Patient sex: F
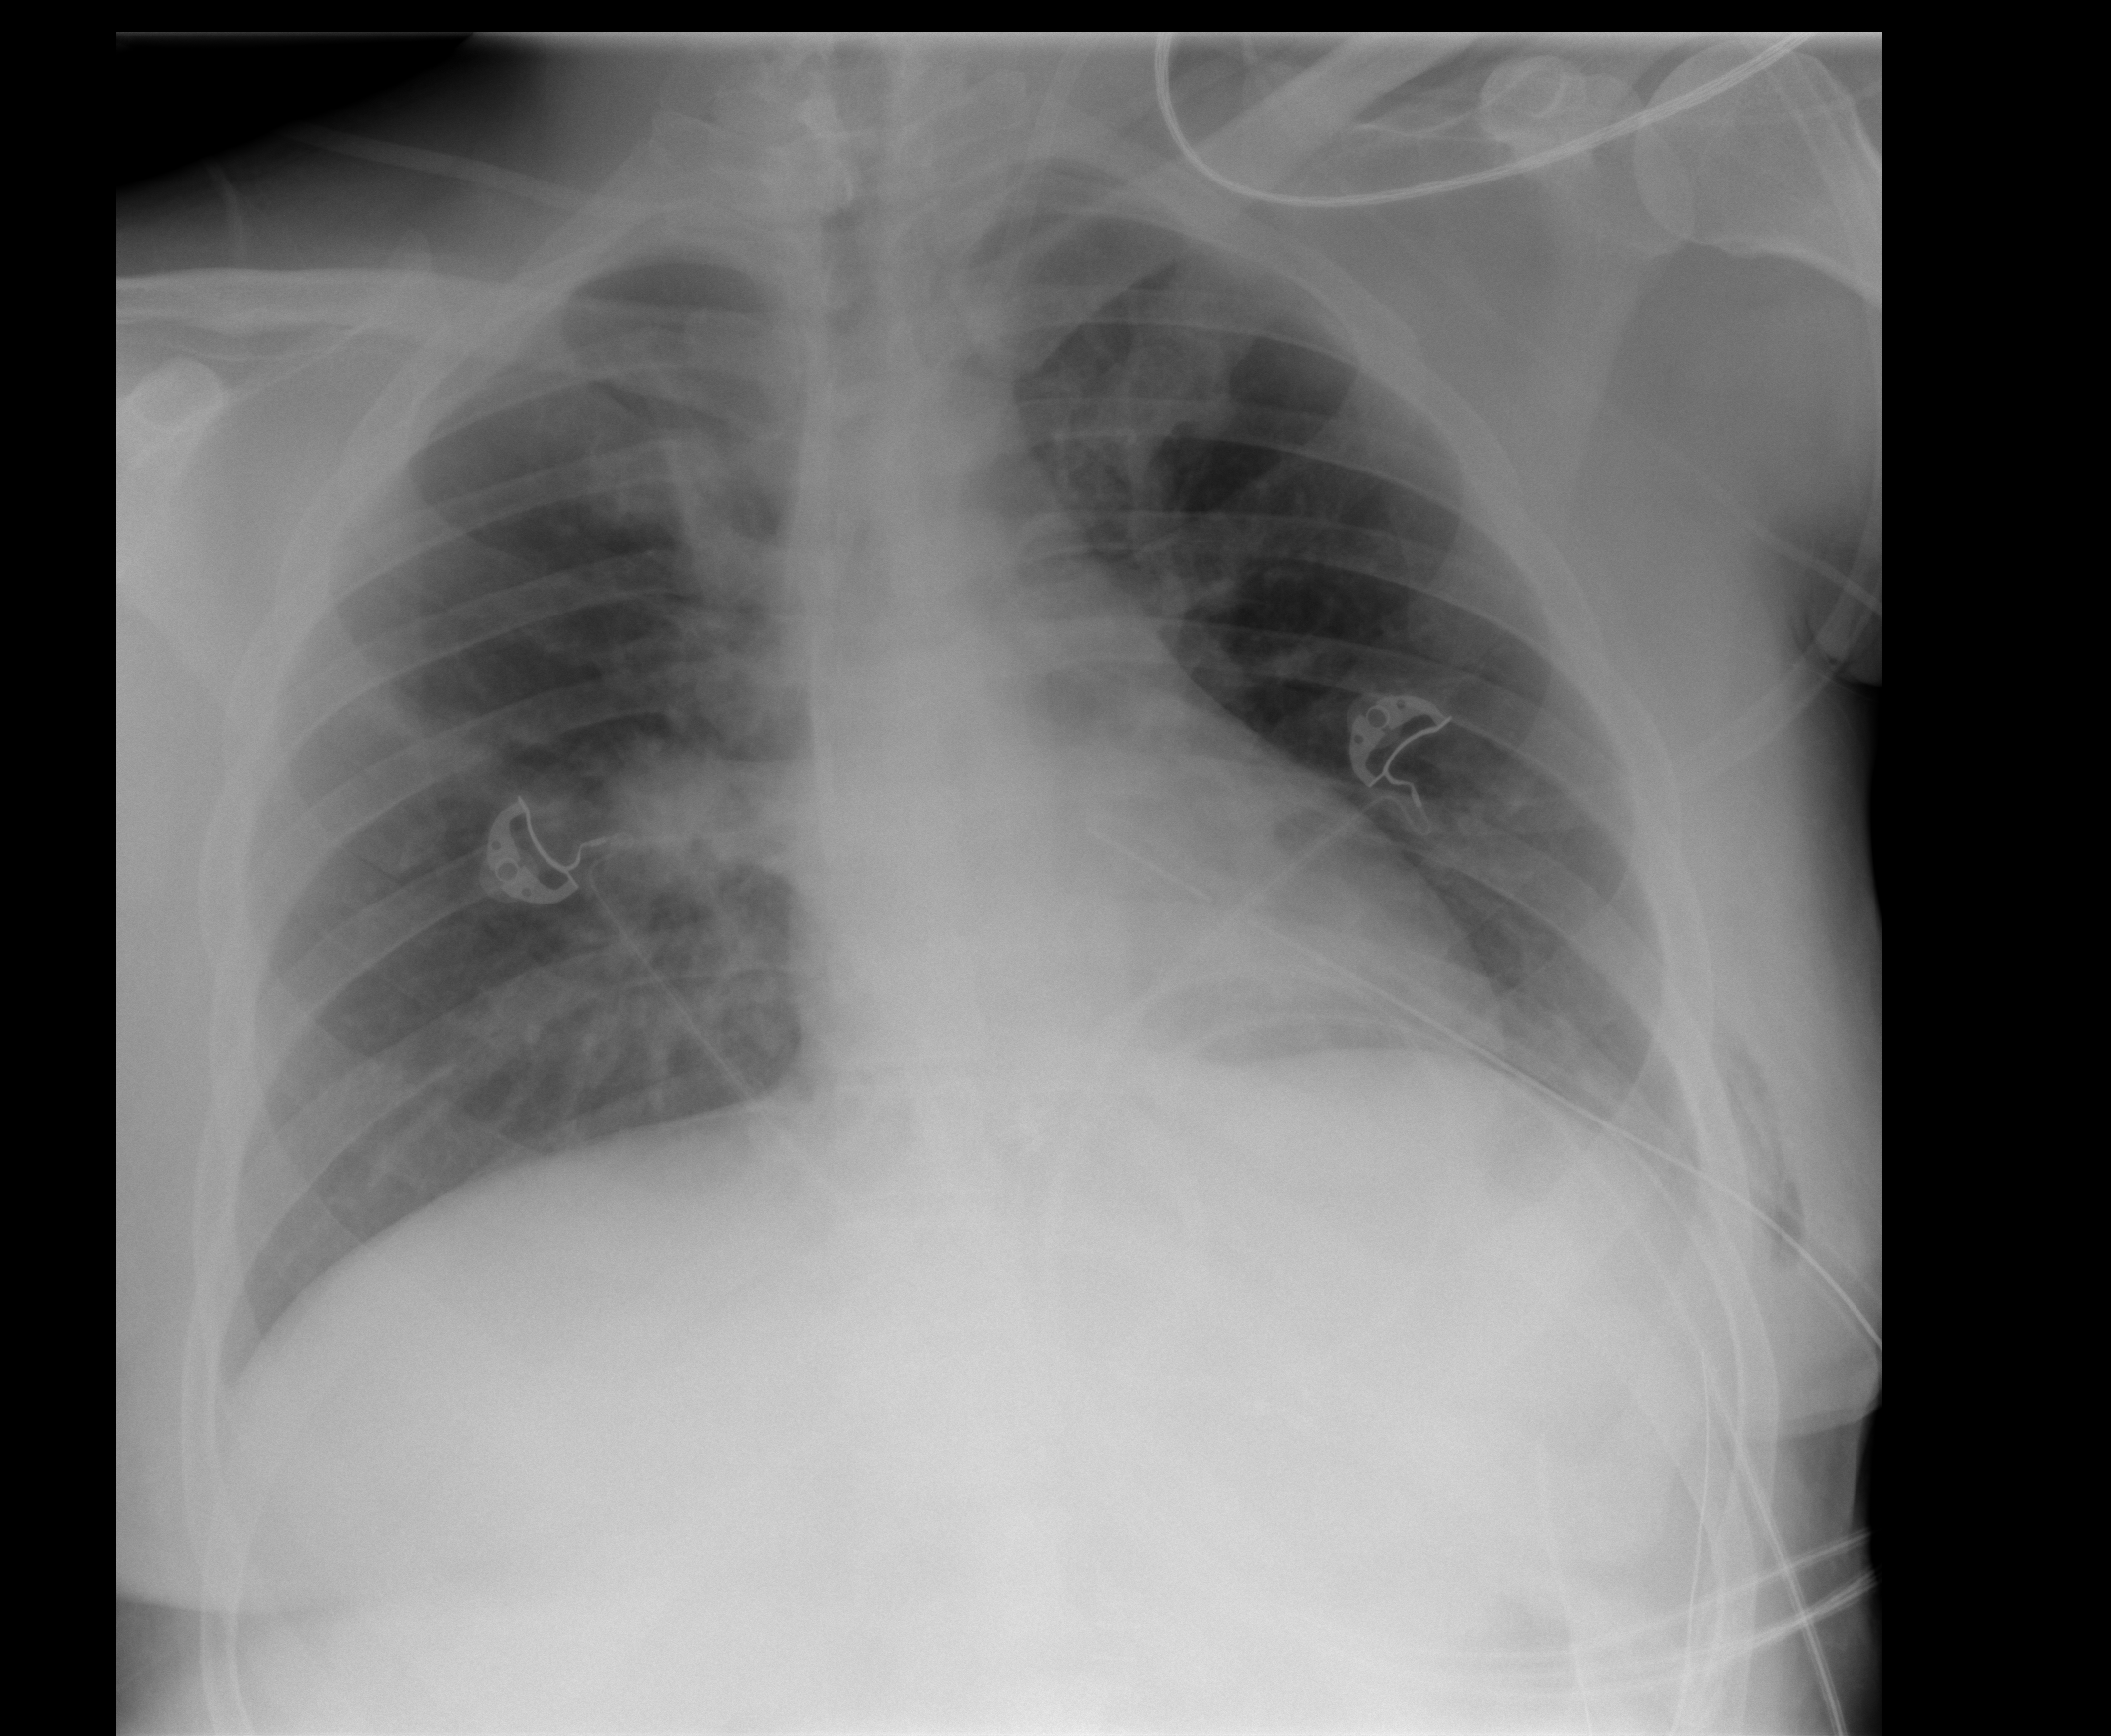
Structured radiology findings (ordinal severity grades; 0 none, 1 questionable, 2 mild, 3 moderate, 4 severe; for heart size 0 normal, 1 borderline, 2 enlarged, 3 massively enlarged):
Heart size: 0
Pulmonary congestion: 2
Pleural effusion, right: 0
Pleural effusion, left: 0
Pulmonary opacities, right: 0
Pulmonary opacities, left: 0
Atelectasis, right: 2
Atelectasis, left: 0